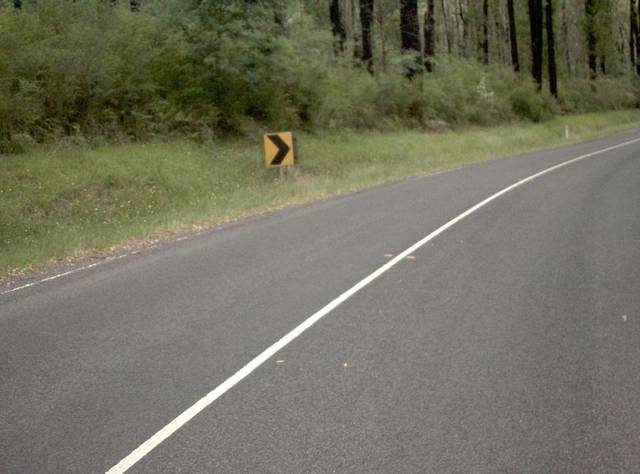
Region: Australia
Coordinates: -37.631, 145.592